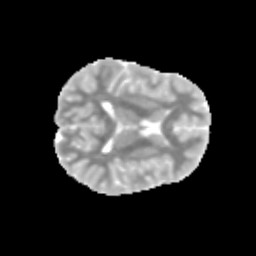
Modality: MD
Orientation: axial
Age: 11
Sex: female
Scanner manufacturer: siemens
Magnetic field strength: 3 T
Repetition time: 3.8 s
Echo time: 0.07 s